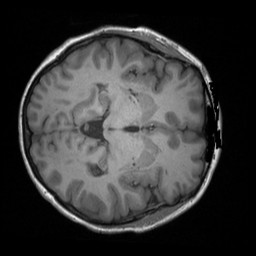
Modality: T1w
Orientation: axial
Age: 55
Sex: female
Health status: ill
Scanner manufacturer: siemens
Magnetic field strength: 3 T
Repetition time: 1.9 s
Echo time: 0.00247 s